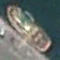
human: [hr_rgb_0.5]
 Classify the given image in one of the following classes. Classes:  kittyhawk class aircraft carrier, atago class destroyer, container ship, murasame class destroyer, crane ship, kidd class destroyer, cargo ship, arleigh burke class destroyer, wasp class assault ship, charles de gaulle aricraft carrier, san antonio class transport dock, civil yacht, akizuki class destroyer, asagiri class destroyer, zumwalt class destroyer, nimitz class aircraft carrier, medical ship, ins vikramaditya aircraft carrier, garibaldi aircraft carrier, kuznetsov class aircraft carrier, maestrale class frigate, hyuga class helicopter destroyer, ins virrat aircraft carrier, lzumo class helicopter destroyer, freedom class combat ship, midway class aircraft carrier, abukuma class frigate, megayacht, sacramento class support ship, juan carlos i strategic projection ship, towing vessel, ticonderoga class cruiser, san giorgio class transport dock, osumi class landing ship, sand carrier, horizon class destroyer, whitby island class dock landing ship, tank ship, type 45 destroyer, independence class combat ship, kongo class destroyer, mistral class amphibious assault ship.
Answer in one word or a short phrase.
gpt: Towing vessel